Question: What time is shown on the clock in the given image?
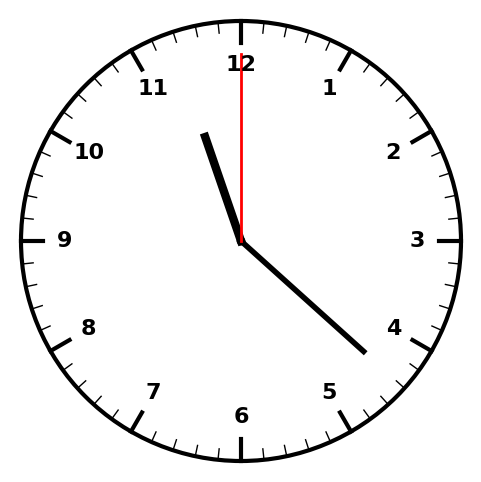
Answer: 11:22:00